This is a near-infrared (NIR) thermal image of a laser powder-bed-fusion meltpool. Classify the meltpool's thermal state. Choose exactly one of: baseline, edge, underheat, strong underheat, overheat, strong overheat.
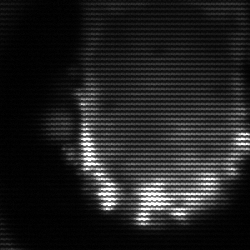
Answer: baseline